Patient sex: M
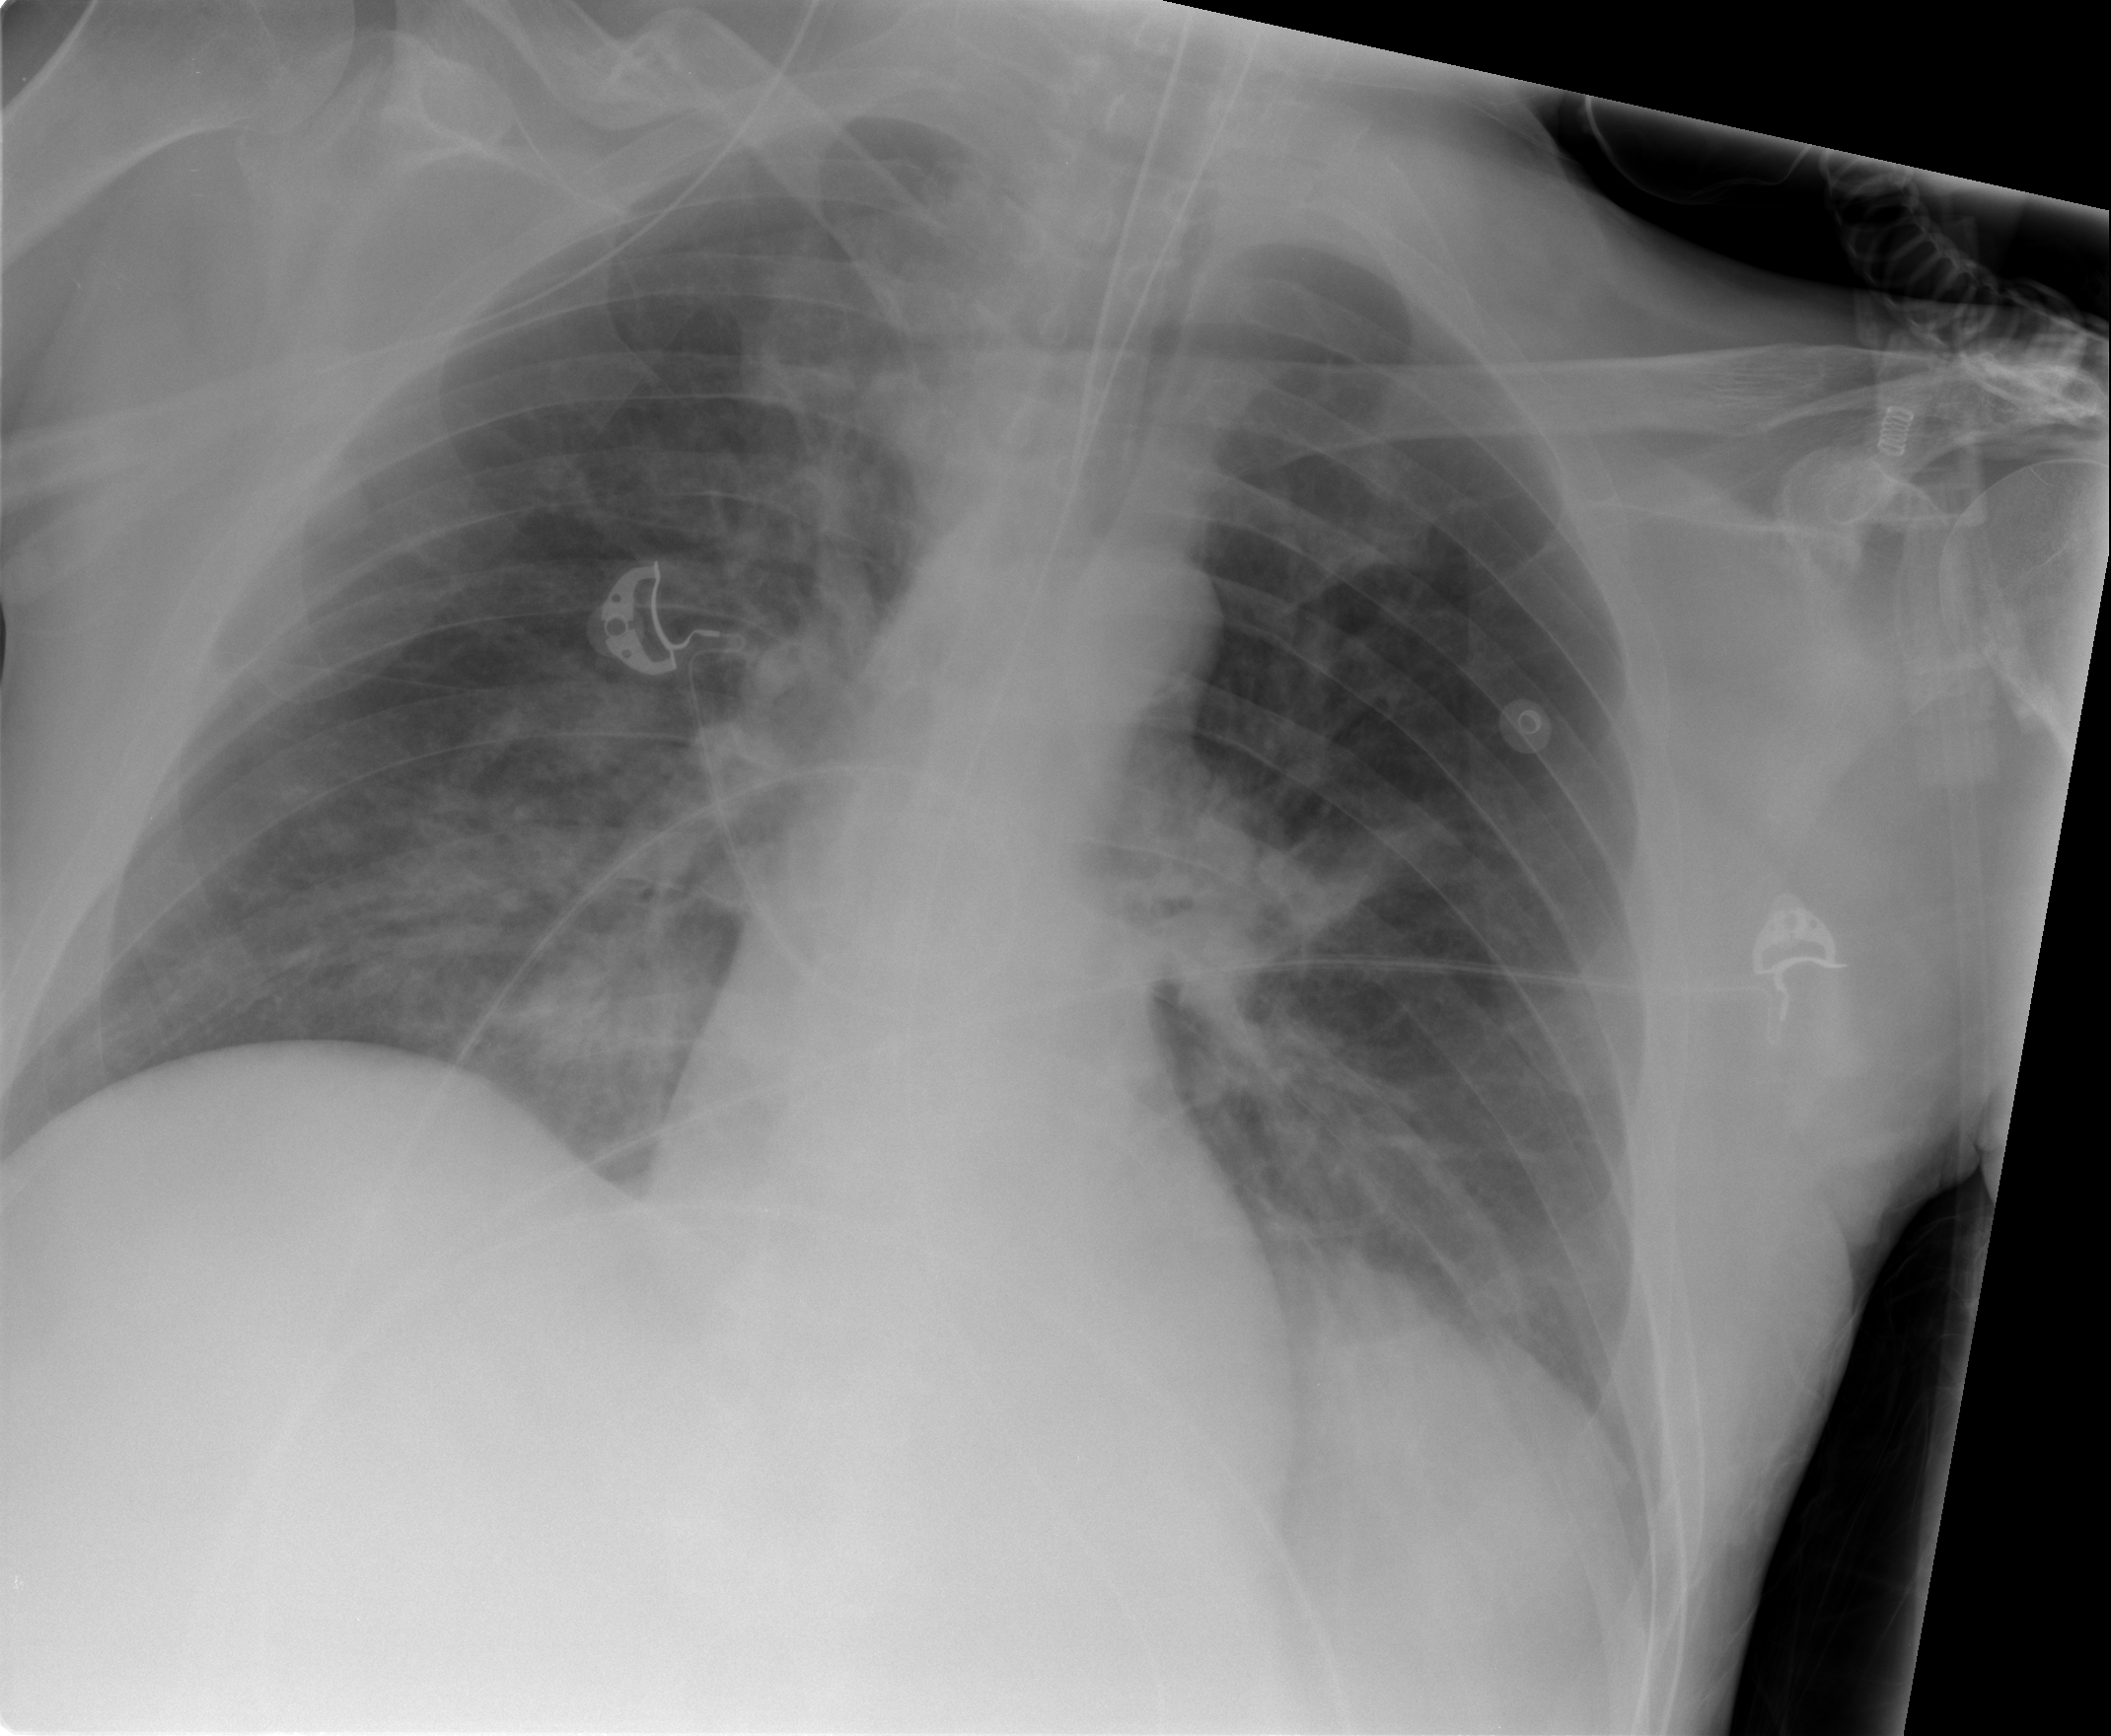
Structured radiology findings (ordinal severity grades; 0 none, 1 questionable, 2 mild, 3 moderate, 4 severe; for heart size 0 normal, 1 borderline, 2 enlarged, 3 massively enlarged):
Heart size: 0
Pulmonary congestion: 2
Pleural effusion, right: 0
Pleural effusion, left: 0
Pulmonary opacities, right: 3
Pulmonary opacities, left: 3
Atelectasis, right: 3
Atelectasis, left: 2